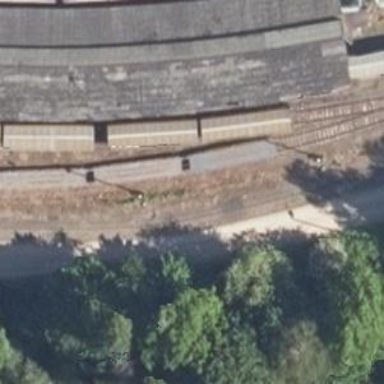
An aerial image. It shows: Railway yard.